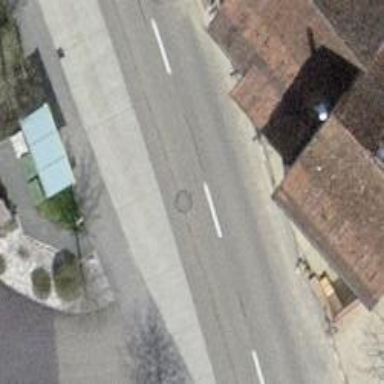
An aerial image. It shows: Bus stop with designated public transport stop position.